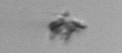
Label: detritus